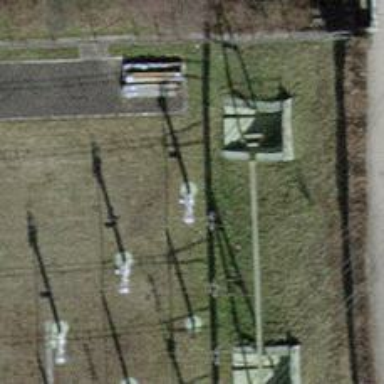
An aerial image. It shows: Switch used for power control.